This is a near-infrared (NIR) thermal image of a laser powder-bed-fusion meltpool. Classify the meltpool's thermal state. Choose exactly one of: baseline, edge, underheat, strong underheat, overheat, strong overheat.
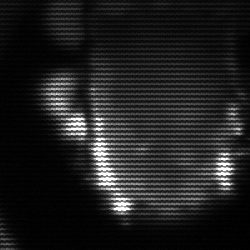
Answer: baseline